Question: Im trying to create a LITE version of my app. Id like to use the preprocessor directives so I can use
'''
#ifdef LITE_VERSION
// Code here
#endif
'''
Heres what Ive done, so far

I have duplicated the target and renamed to ChecklistsLite.
I added the Preprocessor Macro, LITE_VERSION
I changed the name and location of the ChecklistsLite-Info.plist file
I added some code to the ChecklistTableView.m file...
'''
#ifdef LITE_VERSION
NSLog(@"Lite Version");
#elifdef FULL_VERSION
NSLog(@"Full Version");
#else
NSLog(@"No Version");
#endif
'''
I built ChecklistsLite -> iPhone 4.3 Sim.
And when ran, it spits out "No Version", when it should say its "Lite Version".
Now why is it doing that?
Is there something that I am missing?
What is a scheme?
Why is the ChecklistsLite.app appear in red in the products list?
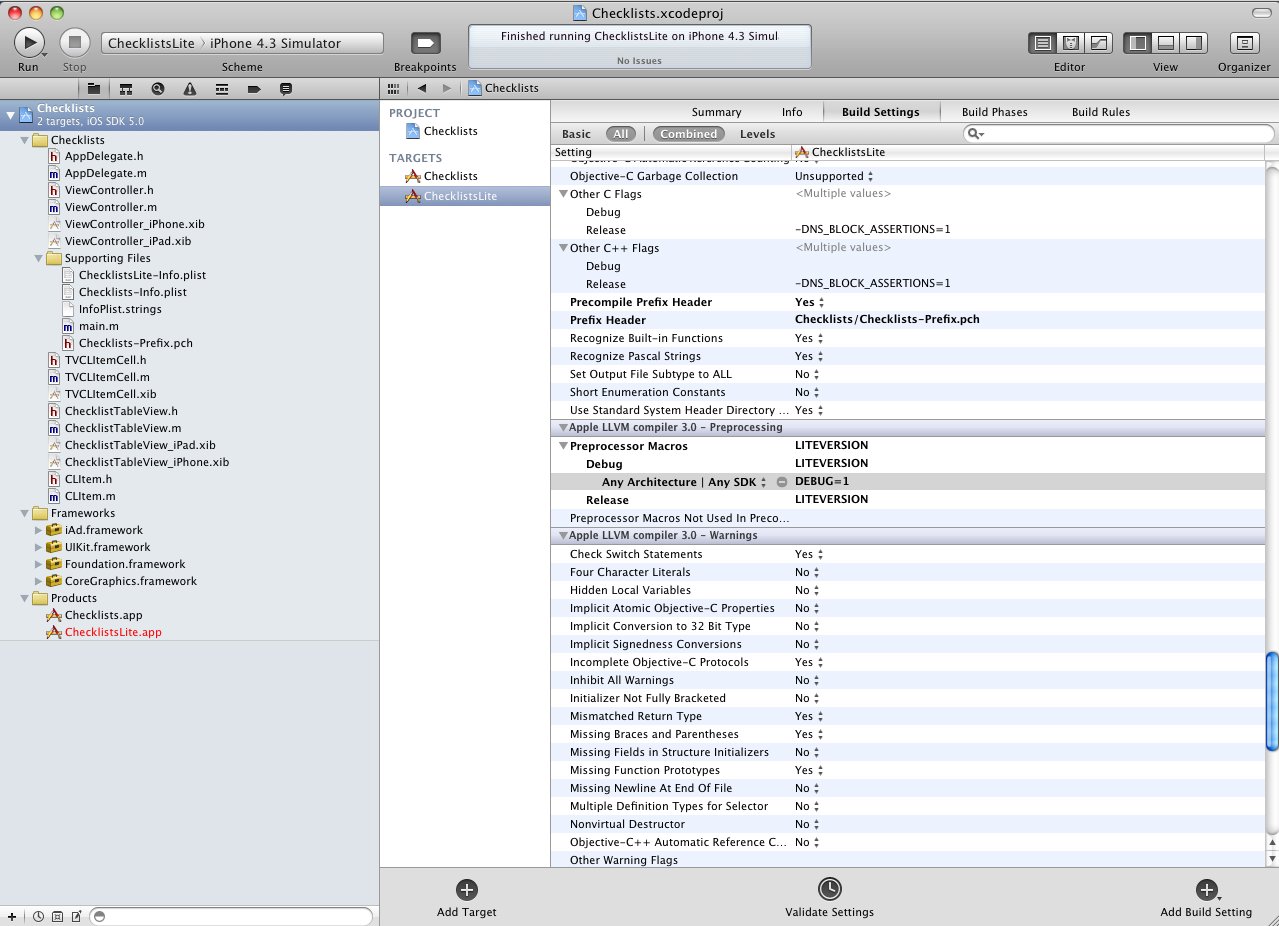
Answer: Your build option for 'Any architecture | Any SDK' is overwriting the build option set at the target-level. Xcode has some strange quirks in the build options dialog, in this case you'll need to add 'LITEVERSION' to the preprocessor macros for the sub-option 'Any architecture | Any SDK', or just remove this sub-option.